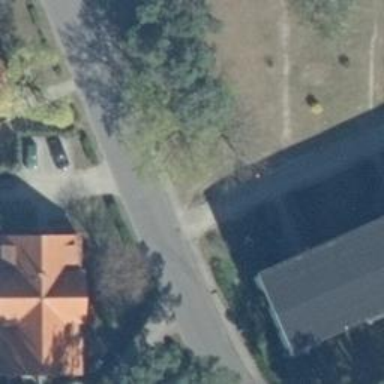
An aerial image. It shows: Asphalt road in residential area.